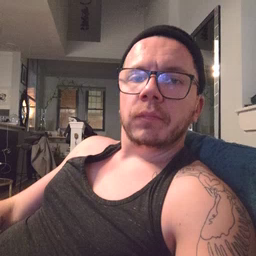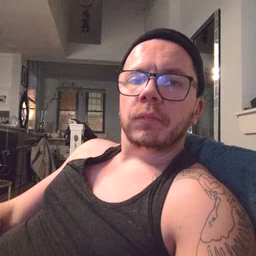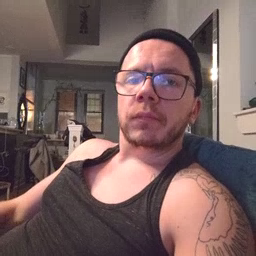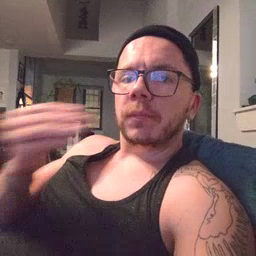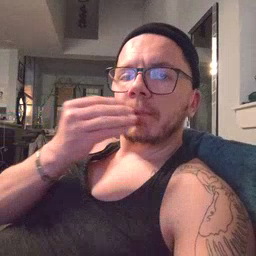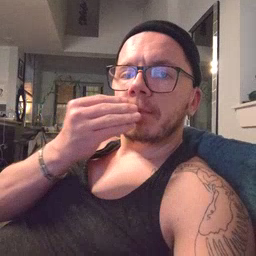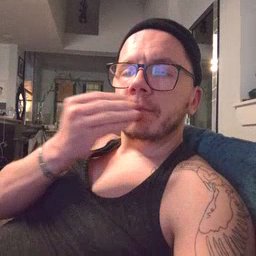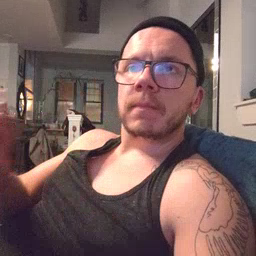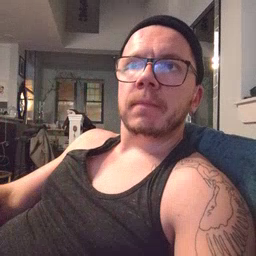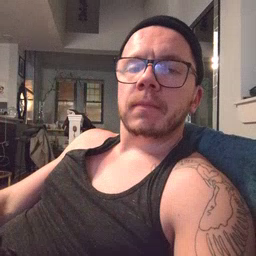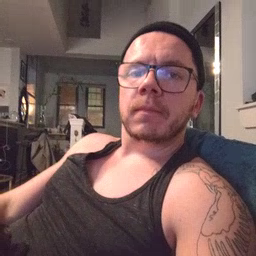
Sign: food